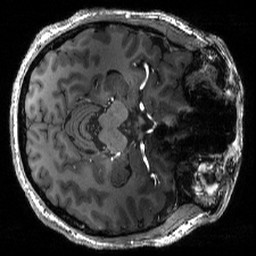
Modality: T1w
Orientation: axial
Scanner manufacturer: siemens
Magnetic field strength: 6.98 T
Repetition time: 2.05 s
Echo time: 0.00306 s